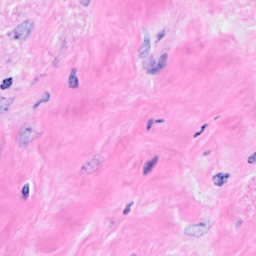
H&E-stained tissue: Breast